Interaction volume radius: 5 \u00c5
Interaction volume height: 20 \u00c5
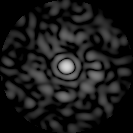
Disorder parameter: 0.8306